Interaction volume radius: 5 \u00c5
Interaction volume height: 20 \u00c5
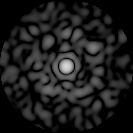
Disorder parameter: 0.8152